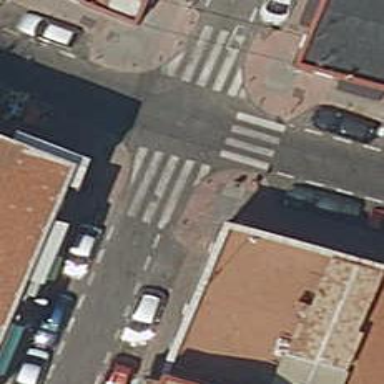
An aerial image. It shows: Asphalt footway with uncontrolled crossing and markings.